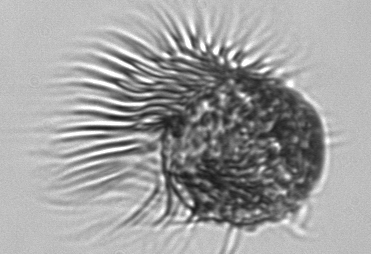
Label: Pelagostrobilidium